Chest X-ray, AP view. Patient: 15 years old, sex M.
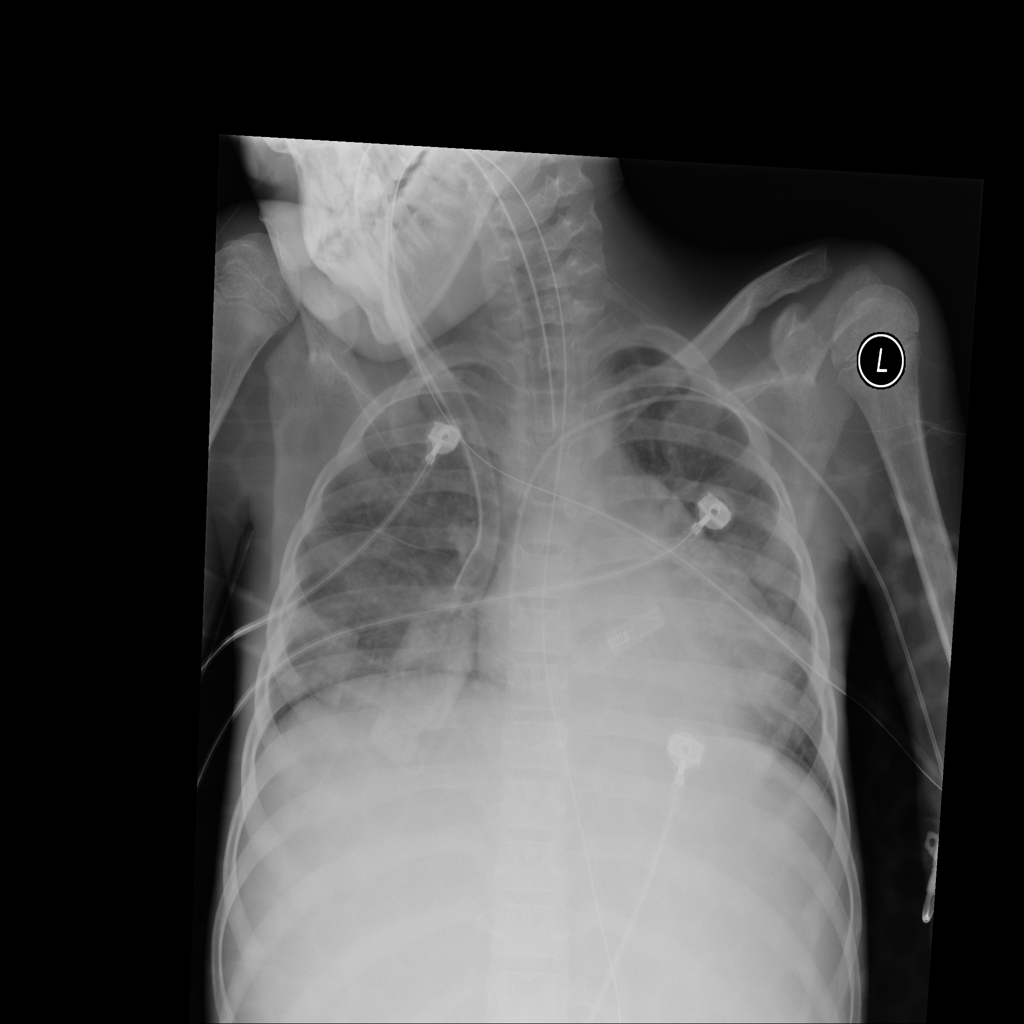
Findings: Cardiomegaly, Infiltration